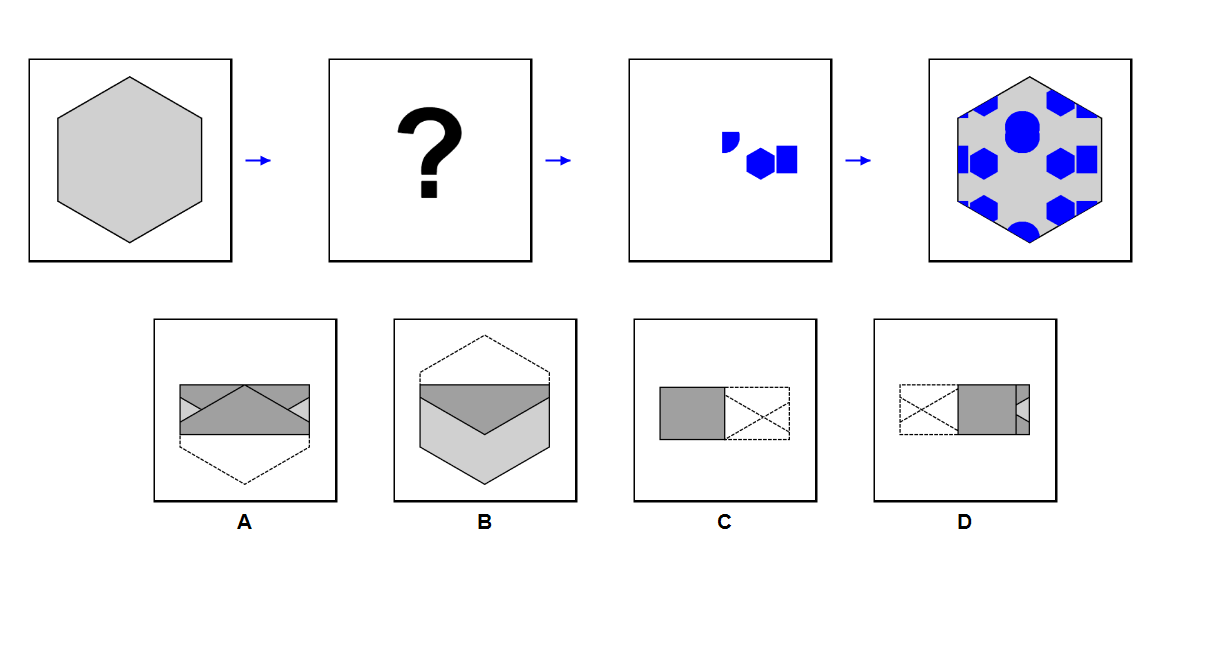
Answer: C